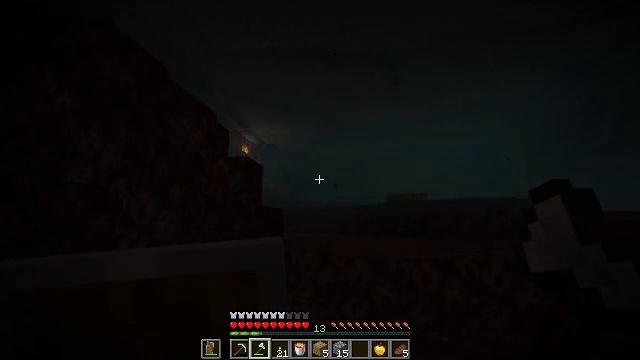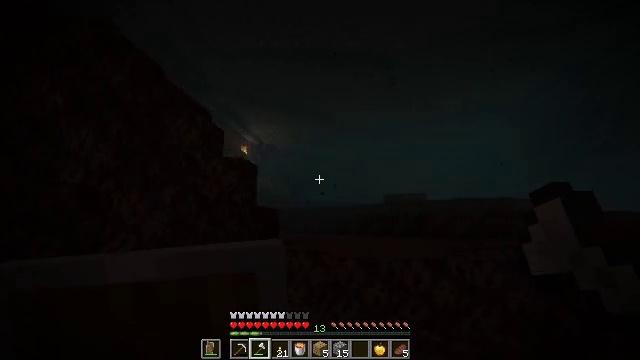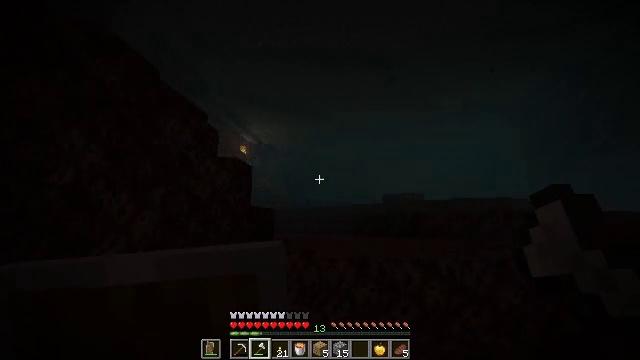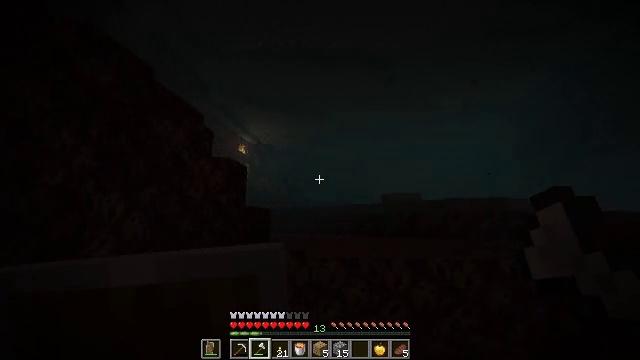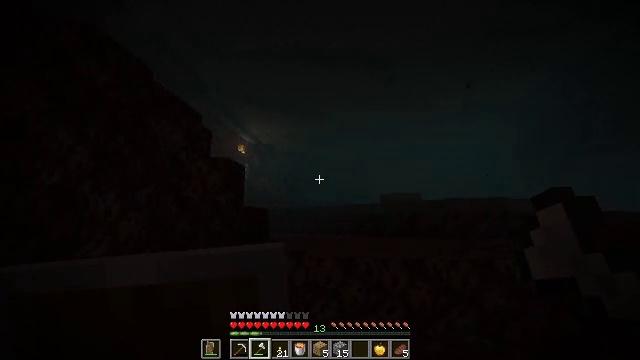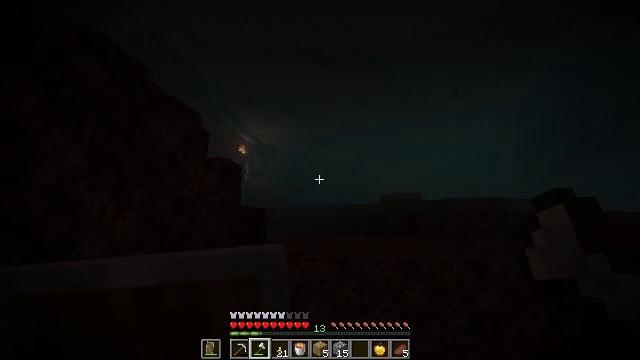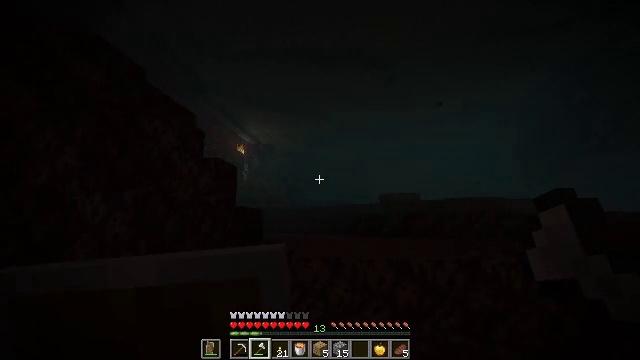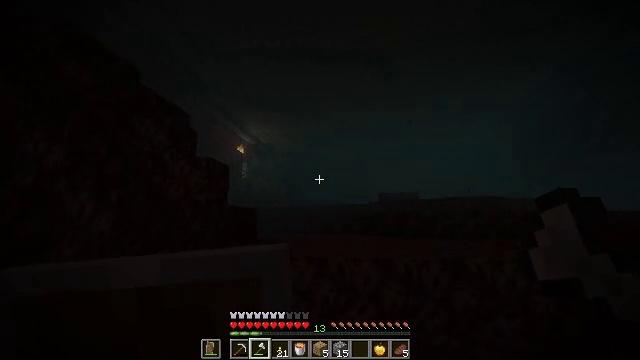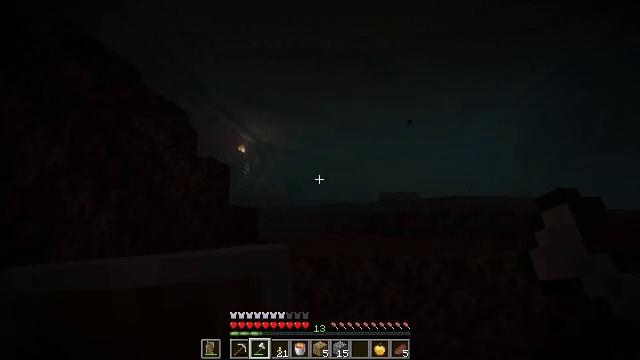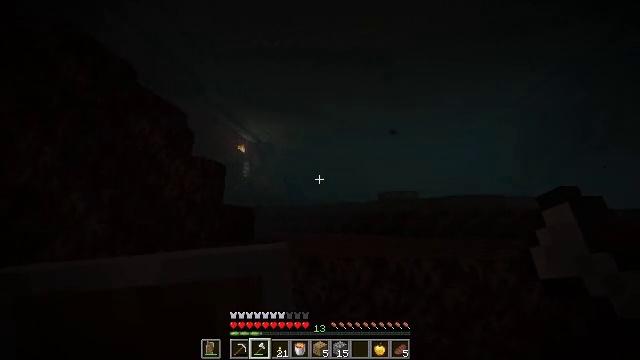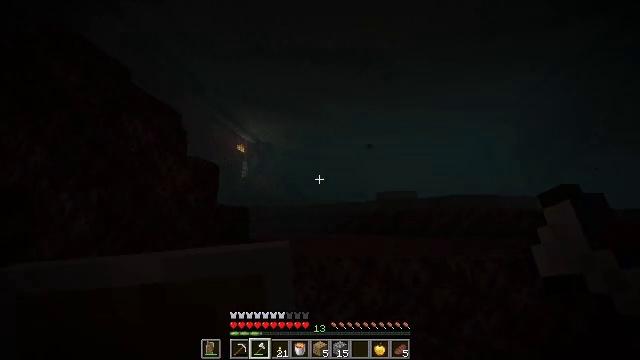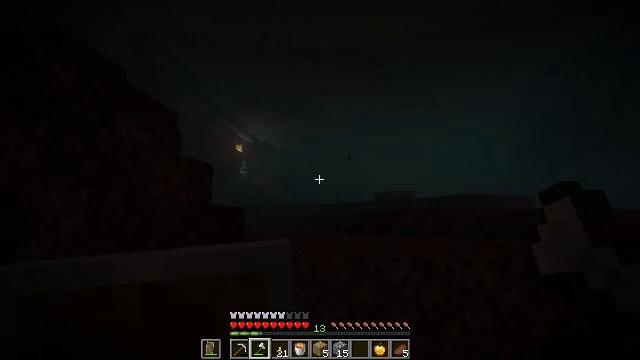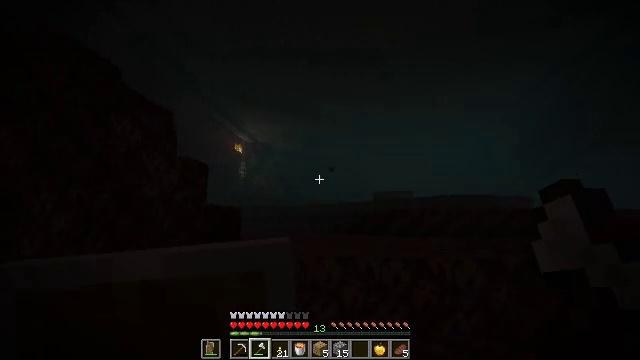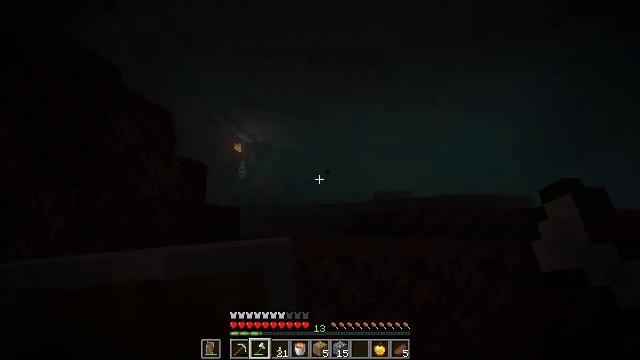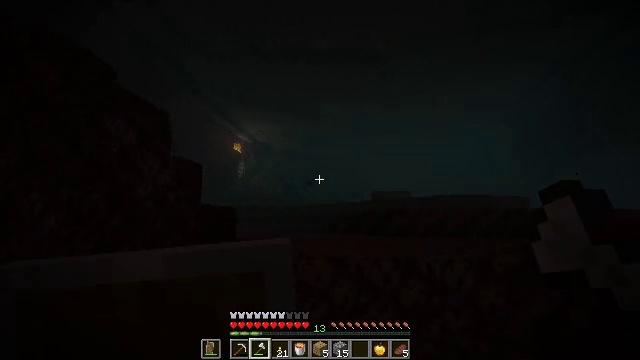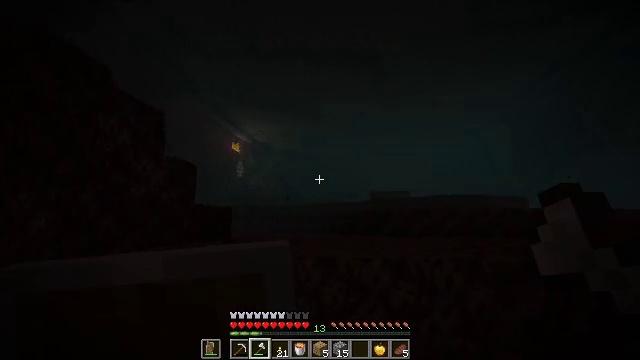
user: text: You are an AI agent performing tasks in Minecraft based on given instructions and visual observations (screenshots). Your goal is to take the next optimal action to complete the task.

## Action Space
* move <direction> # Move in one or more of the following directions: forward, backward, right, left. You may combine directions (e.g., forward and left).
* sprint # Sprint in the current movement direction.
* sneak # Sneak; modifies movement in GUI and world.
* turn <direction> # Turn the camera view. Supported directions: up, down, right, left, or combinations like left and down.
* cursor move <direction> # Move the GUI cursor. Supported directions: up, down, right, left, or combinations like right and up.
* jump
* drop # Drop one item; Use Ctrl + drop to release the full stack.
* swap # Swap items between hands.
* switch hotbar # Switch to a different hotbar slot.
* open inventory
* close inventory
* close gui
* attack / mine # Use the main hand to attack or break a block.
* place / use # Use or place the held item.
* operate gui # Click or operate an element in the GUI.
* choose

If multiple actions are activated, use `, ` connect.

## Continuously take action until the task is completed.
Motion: motion action
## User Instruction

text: Use a pickaxe to mine the bone block.
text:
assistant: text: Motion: move right
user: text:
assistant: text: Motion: move right
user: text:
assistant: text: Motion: move right
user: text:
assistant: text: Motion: move right
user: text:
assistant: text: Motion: move right
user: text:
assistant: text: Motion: move right
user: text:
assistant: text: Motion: move right
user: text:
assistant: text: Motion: move right
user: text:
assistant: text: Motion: move right
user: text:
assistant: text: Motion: move right
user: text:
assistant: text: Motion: move right
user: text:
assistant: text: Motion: move right
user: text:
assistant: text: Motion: move right
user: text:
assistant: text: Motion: move right
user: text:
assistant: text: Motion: move right
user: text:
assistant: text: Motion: move right
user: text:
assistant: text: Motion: move right
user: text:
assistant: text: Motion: move right
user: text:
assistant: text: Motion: move right
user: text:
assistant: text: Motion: move right
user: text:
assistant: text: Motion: move right
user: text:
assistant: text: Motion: move right, turn right and down
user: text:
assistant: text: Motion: move forward and move right, turn right and down
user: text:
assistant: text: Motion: move forward and move right, turn right and down
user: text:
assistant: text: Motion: move forward and move right, turn right and down
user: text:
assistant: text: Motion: move forward, turn right
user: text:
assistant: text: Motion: move forward, turn right
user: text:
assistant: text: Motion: move forward, turn left
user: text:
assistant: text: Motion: move forward, turn left
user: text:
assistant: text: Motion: move forward, turn left